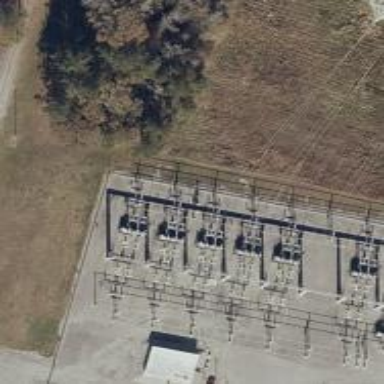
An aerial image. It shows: Switch for power supply.